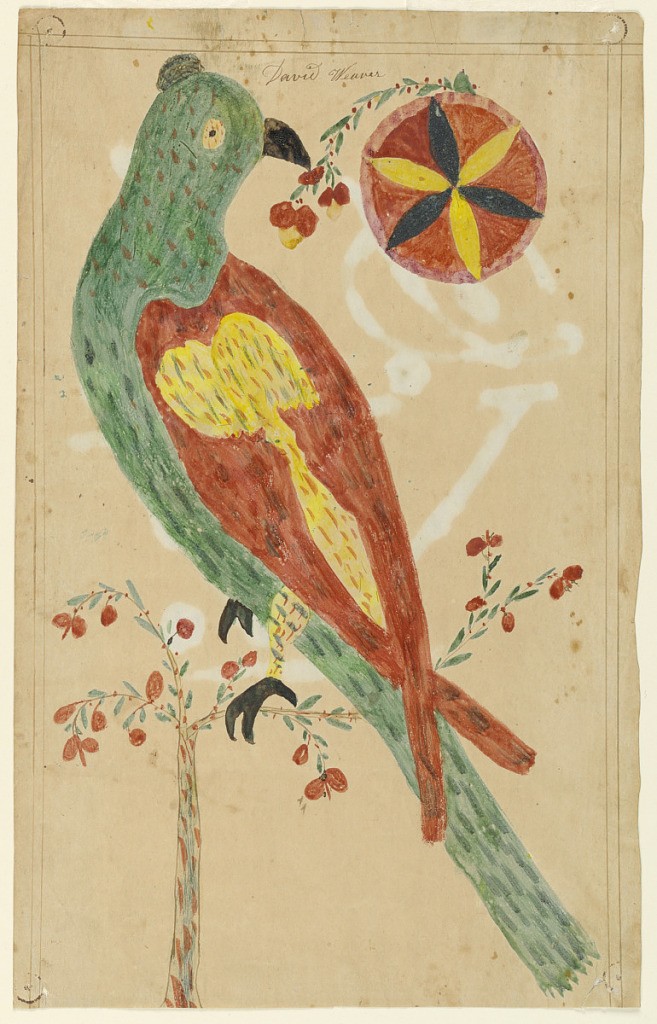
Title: Fraktur: Bird and Flowers
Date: ca. 1830
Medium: Calligraphy in brown ink, brush and watercolor on paper
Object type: Calligraphy
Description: Green parrot with red and yellow wings and black feet, on a branch with red berries. Upper right, a red, black, and yellow flower, and another branch. Name above, and initials on verso.